Field crop: tomato
Growth stage: 2
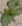
Species: solanum